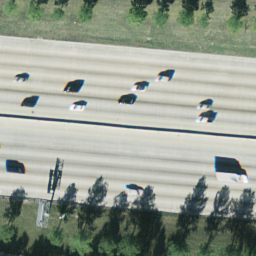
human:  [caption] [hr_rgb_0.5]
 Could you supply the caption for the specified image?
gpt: Two straight freeways closed together with some plants beside them .

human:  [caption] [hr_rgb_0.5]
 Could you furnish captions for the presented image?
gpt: There are two straight freeways with some plants beside them .

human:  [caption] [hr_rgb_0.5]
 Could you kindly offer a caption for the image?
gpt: There are two straight freeways with some cars on them .

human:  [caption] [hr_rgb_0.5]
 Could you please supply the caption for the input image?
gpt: Two straight freeways with some plants beside them and some cars on the roads .

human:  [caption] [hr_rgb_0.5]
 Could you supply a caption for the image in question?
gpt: Two straight freeways closed together with some cars on them .